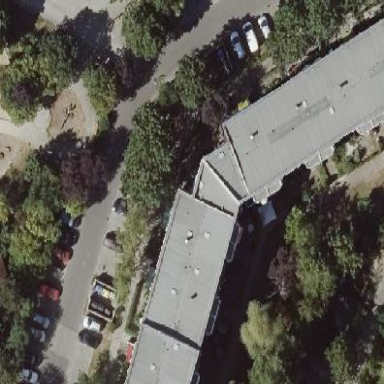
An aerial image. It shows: Flat-roofed apartment building.